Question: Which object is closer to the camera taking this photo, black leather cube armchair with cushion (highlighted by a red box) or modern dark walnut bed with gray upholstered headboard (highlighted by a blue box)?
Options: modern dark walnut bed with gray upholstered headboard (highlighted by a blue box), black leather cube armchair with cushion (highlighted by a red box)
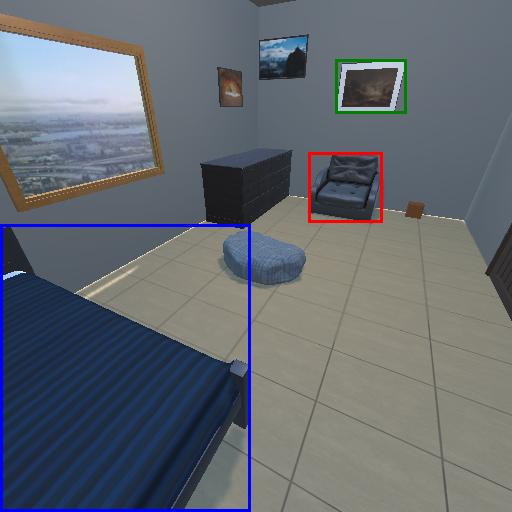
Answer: modern dark walnut bed with gray upholstered headboard (highlighted by a blue box)